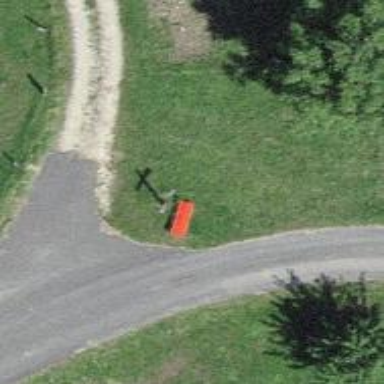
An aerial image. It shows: Wayside cross with historic significance.